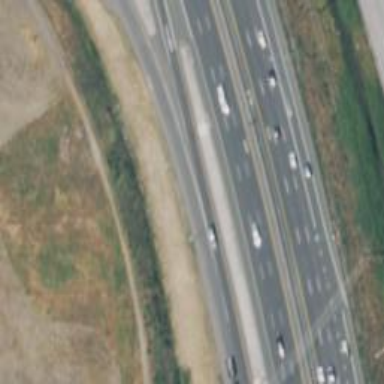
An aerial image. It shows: Motorway link.